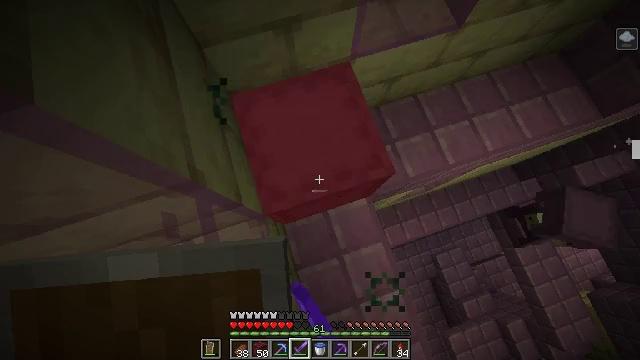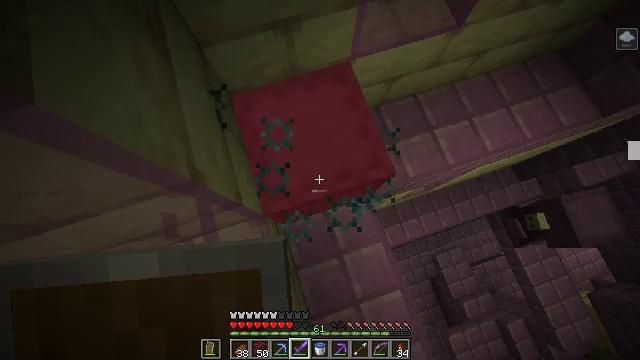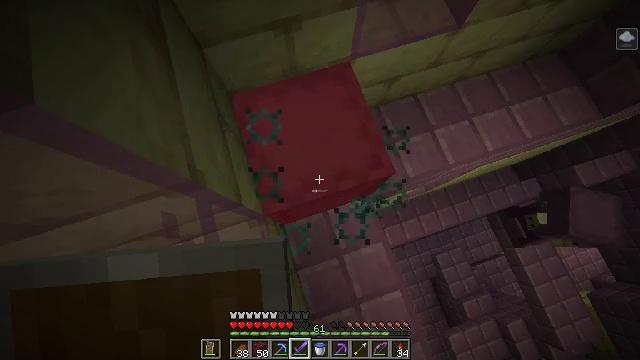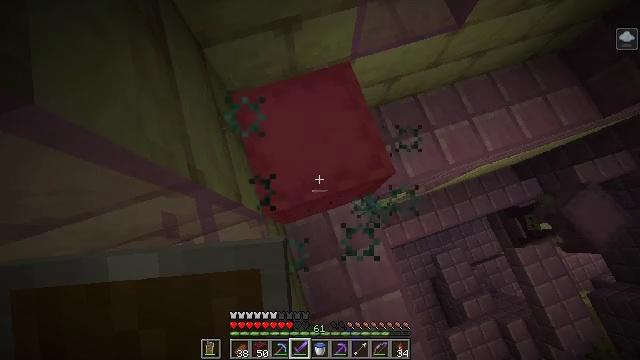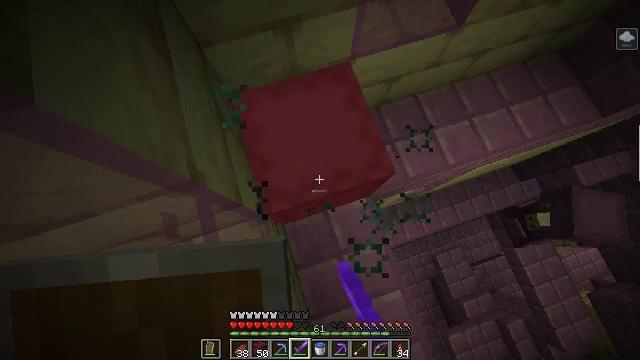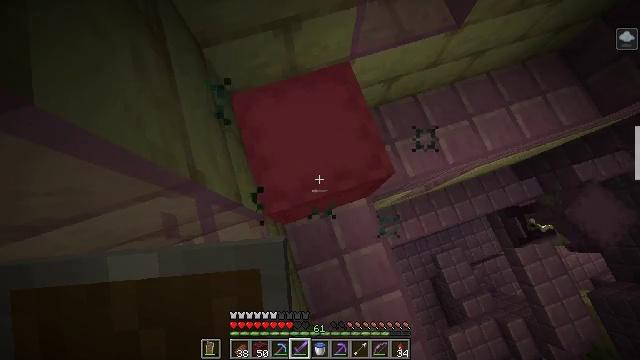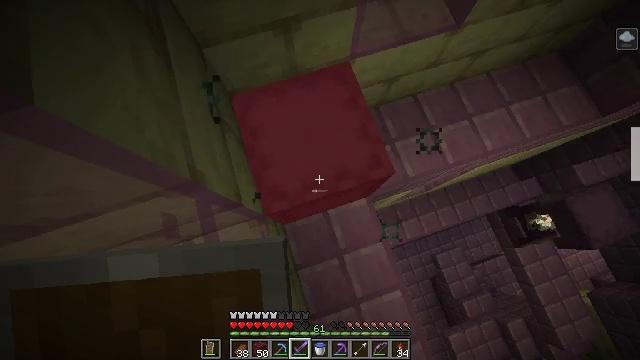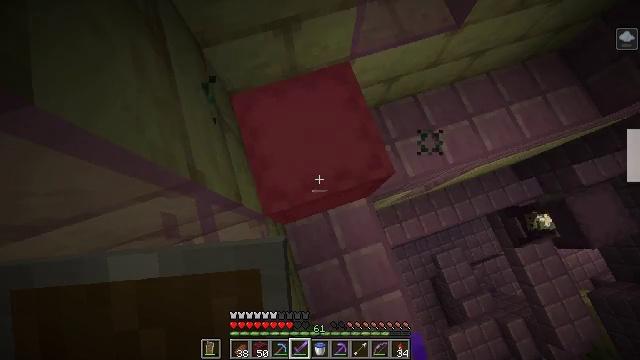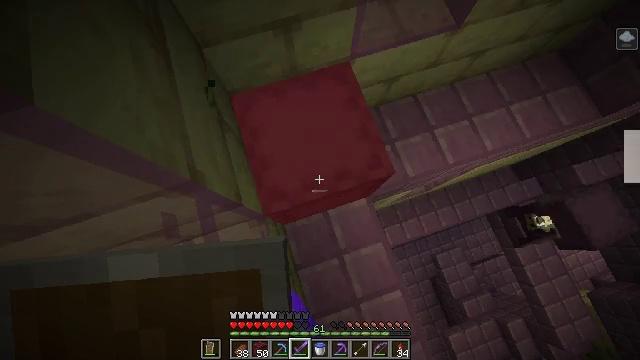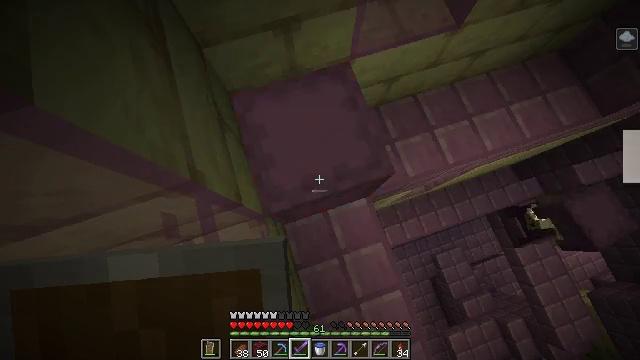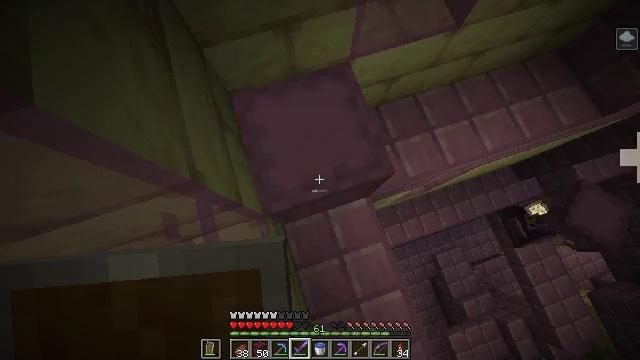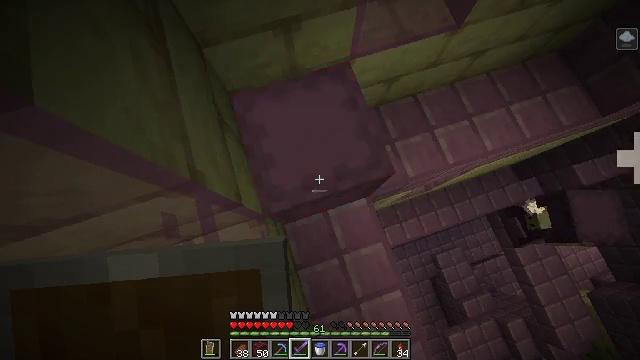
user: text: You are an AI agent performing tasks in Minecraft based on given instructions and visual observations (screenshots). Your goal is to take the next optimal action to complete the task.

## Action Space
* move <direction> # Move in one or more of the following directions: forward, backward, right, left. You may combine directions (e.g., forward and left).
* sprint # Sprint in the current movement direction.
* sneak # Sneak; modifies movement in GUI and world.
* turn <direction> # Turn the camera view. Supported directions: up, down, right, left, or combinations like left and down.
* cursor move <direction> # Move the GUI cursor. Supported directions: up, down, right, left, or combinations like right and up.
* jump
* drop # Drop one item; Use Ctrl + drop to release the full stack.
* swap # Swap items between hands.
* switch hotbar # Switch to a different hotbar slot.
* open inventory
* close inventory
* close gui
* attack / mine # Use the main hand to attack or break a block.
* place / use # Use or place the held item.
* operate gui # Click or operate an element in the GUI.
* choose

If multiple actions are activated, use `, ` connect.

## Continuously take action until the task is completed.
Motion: motion action
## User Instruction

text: Hunt enemies.
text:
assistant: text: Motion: attack / mine
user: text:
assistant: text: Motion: no_op
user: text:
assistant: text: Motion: attack / mine
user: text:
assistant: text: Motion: attack / mine
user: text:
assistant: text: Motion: attack / mine
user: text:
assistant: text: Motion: no_op
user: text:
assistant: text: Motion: attack / mine
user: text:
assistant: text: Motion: attack / mine
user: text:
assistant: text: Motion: attack / mine
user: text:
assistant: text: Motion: no_op
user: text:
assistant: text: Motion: attack / mine
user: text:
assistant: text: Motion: attack / mine